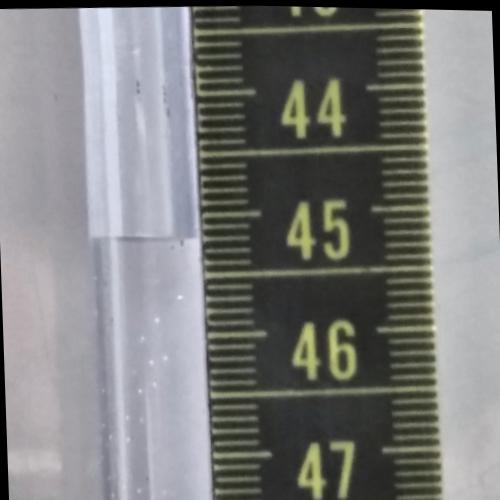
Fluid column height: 45.2 cm